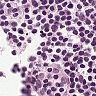
Metastatic tissue present: no